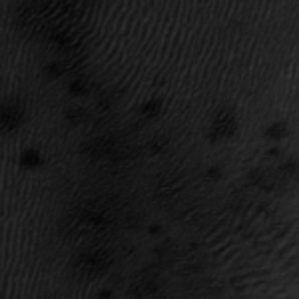
Label: frost